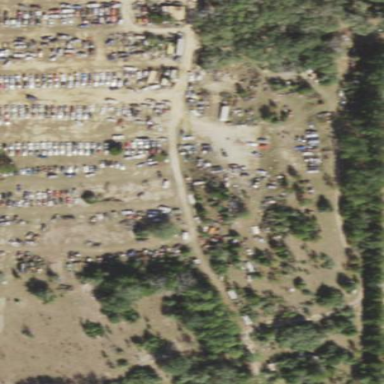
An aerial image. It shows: Scrap yard located in industrial area.